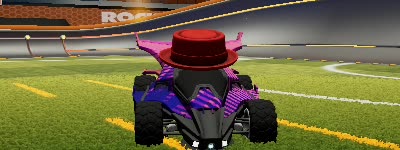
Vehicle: aftershock